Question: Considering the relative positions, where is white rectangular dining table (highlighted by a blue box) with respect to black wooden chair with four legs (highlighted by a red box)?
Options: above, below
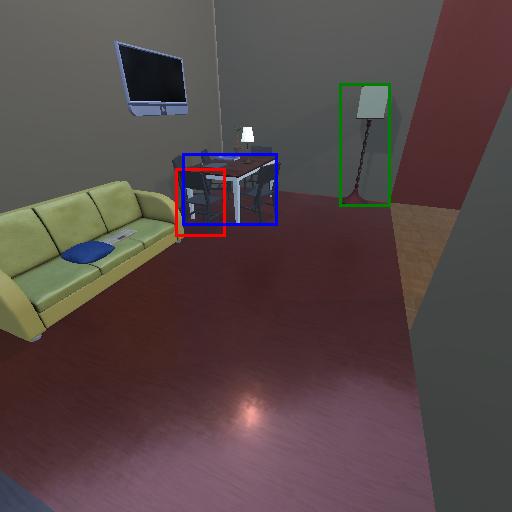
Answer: above